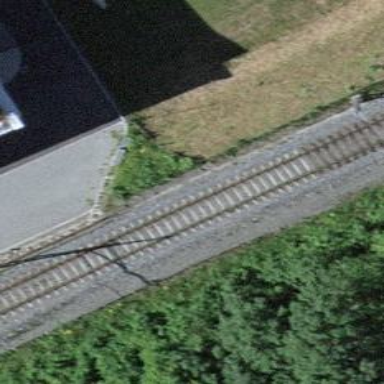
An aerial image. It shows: Single-track railway with electrified contact lines.